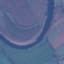
Label: River